I will show an image sequence of human cooking. I have annotated the images with numbered circles. Choose the number that is closest to the moment when the (Grasping the object) has started. You are a five-time world champion in this game. Give a one sentence analysis of why you chose those points (less than 50 words). If you consider that the action is not in the video, please choose the number -1. Provide your answer at the end in a json file of this format: {"points": []}
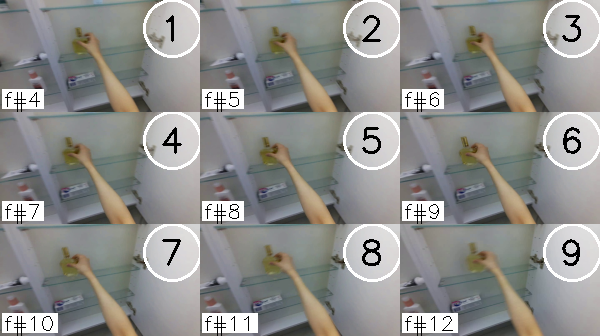
Frame 2 shows the clearest moment of hand-object contact.
{"points": [2]}